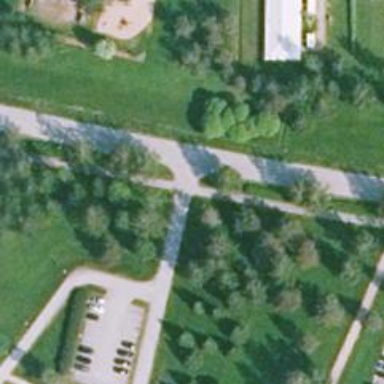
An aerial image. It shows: Asphalt track designated as cycleway.